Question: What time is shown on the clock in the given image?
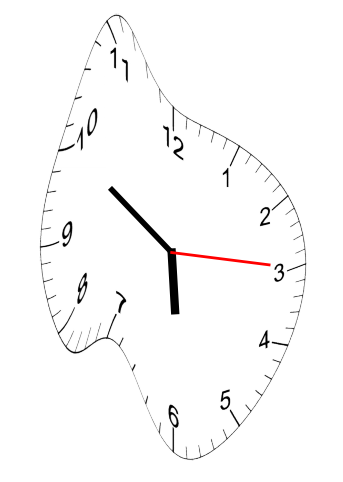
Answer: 05:50:15